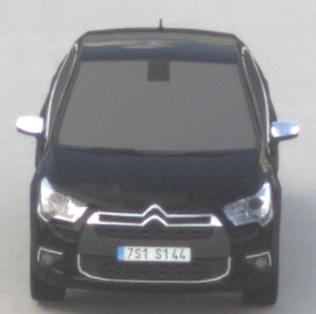
Make: Citroen
Model: DS 4 VTi 120
Detailed model: DS 4
Model produced from: 2011/05
Model produced until: 2015/01
Doors: 5
Color: black
Road condition: dry road
Daytime: morning or afternoon
Contrast: low contrast